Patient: sex F, age 51
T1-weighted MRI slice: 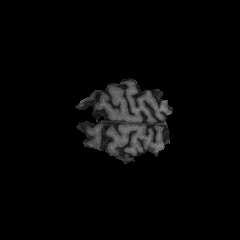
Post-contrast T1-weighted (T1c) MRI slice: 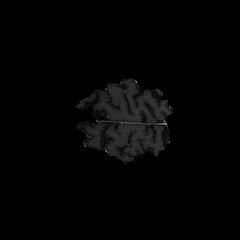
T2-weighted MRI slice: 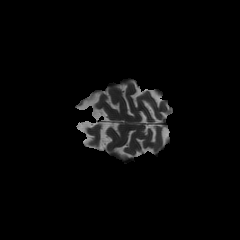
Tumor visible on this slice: no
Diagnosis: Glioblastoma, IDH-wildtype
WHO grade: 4